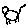
Label: cat